Question: In former times, with older versions of TortoiseSVN (I think at least TortoiseSVN 1.6.x), I got the feedback how many kbytes or mbytes were transferred when using the checkout or update dialog in TortoiseSVN.
Nowadays (with TortoiseSVN 1.8.x), this information is just missing. When I do a checkout, I see during the checkout the information flying through 'Transferring at x kbytes/sec', but at the end, I only get: 'Added: x'

Why is that information not any more visible? Is there a way to see it again?
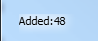
Answer: Here is what the author of 'TortoiseSVN', Stephan Kung has answered in the <URL>:
> As for why it was removed: I got tired of explaining why the total
amount of transferred data didn't match with what users expected. And
since it rarely matched the expectations, why even show it?Reasons for why it doesn't match:
the total bytes transferred include authentication data (can be a
when authenticating against a domain), the data can be compressed, only
changes are sent/received and not whole files, ...
So that explains in details why it was changed (but I liked the additional information I got).